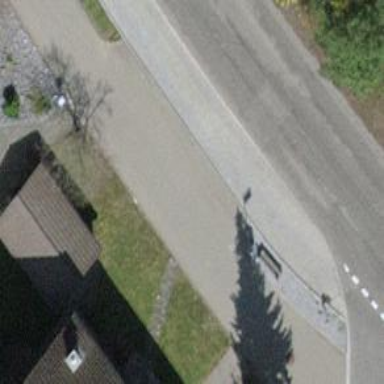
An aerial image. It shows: Bus stop with platform for public transport.